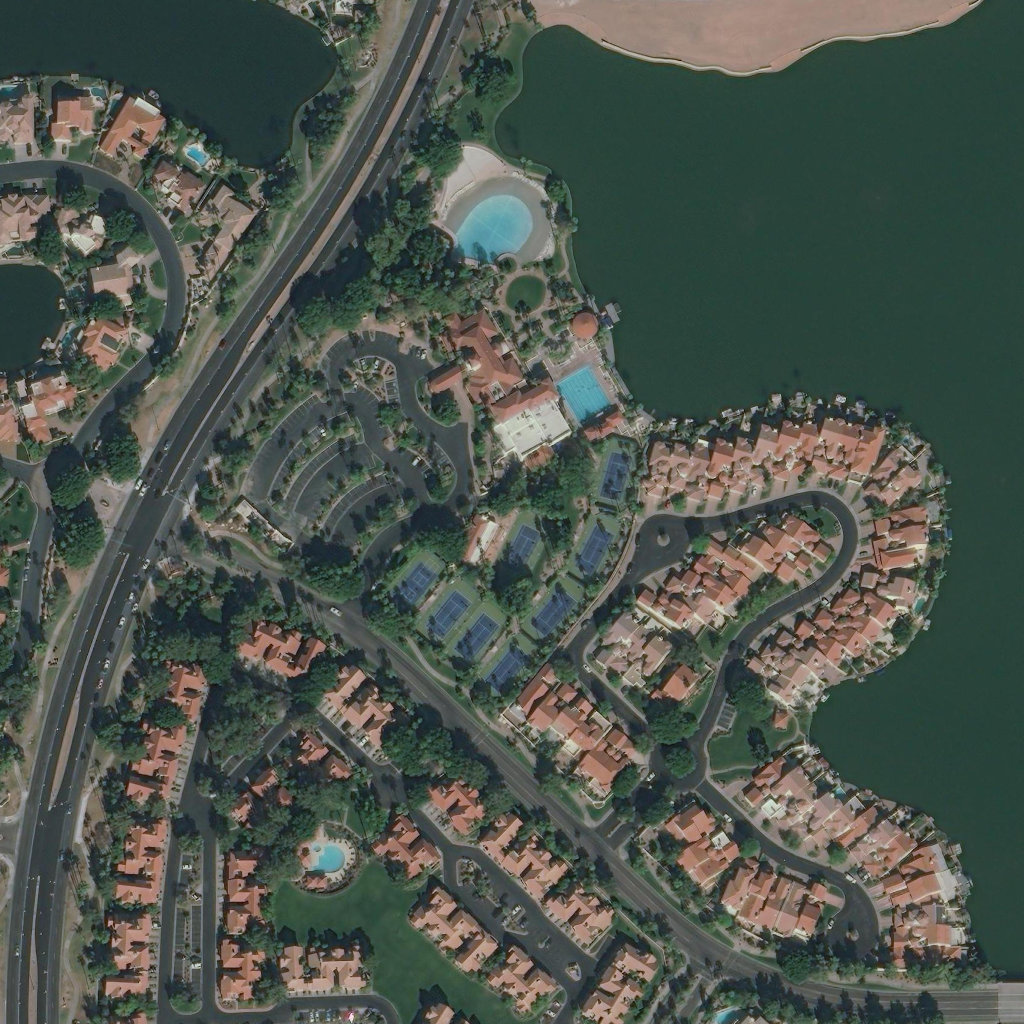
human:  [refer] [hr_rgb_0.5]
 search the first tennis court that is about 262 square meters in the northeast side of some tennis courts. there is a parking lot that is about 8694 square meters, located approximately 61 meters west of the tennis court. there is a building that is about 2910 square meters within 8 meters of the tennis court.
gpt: <box>[[58, 43, 61, 48, 0]]</box>